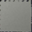
Piece: xx